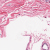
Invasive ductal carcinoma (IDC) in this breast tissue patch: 0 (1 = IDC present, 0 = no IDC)